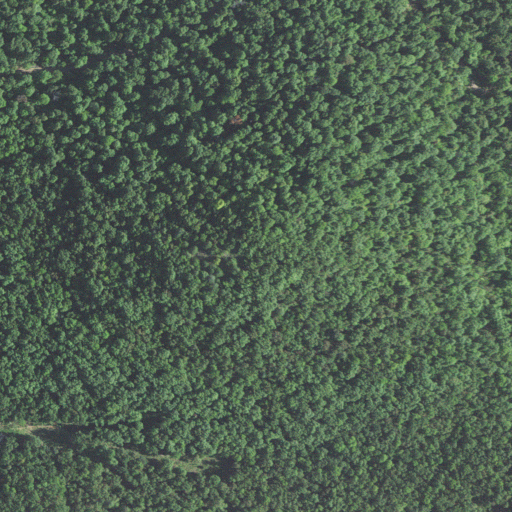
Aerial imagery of mountain in Arkansas named Perry Knob containing deciduous forest and mixed forest